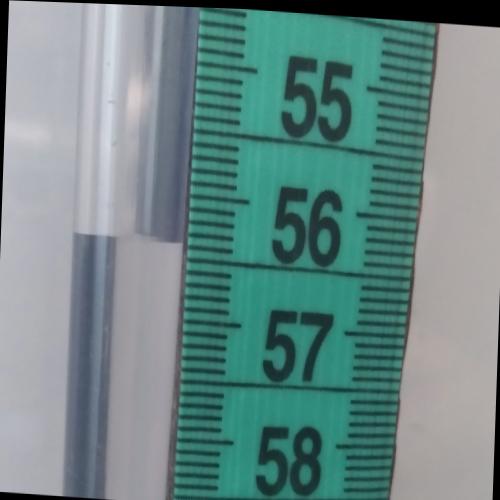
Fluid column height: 56.4 cm